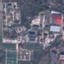
Land use / land cover: Industrial